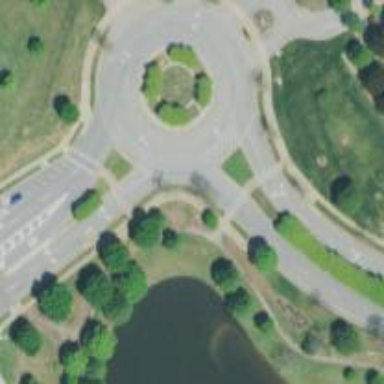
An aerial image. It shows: Unclassified road with asphalt surface leading to roundabout.